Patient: sex M, age 52
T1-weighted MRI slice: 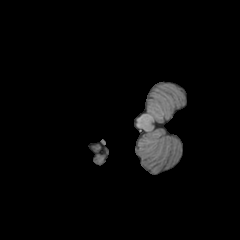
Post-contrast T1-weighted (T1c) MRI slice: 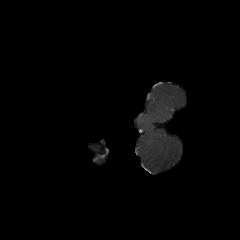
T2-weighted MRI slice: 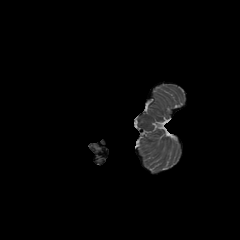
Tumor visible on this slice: no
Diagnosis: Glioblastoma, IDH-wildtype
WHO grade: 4